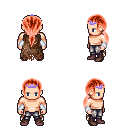
a pixel art fantasy rpg character, male body template, human, light skin, brown tattered cape, metal pants, red ponytail hairstyle, purple tiara, white cloth bracers, maroon shoes, four views (front, back, left, right), 2x2 character sprite sheet, small pixel art, hard edges, no anti-aliasing